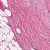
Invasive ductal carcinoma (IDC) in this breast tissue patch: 0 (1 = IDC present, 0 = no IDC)